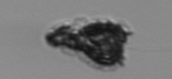
Label: Syracosphaera_pulchra